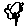
Label: flower